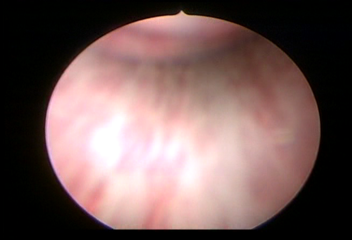
Modality: WLC
Class: Normal mucosa
Bladder cancer association: No